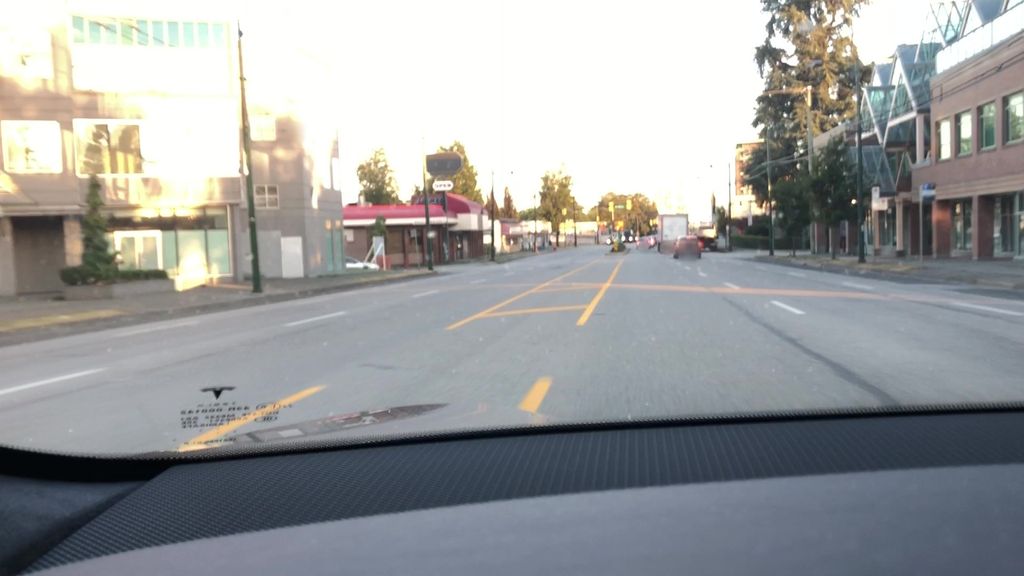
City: vancouver